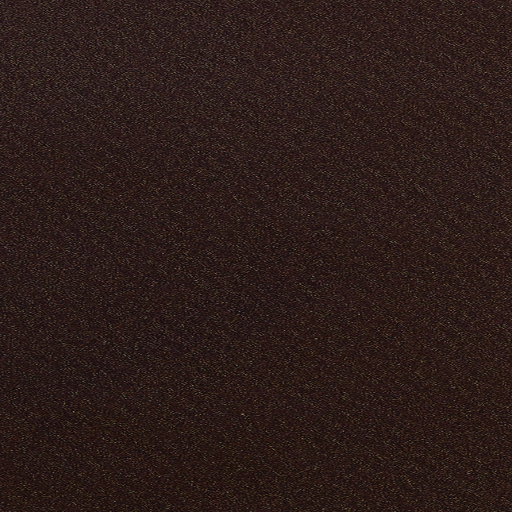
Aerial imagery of bar in Alaska named Sea Ranger Reef containing only unknown